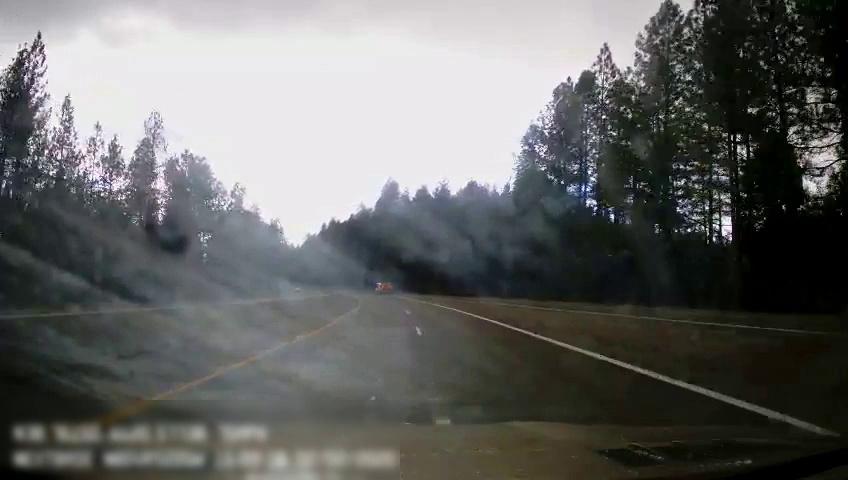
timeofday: Day
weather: Cloudy
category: Drivable Space
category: Drivable Space
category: Drivable Space
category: Vehicles | Van
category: Lanes | Current Lane
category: Lanes | Current Lane
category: Lanes | Alternate Lane
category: Lanes | Alternate Lane